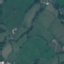
Land use / land cover: Pasture